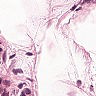
Metastatic tissue present: no